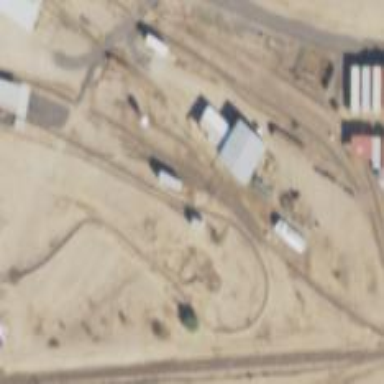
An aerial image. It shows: Miniature railway.